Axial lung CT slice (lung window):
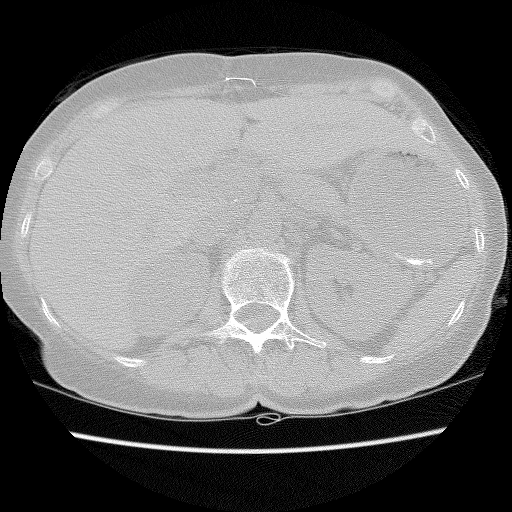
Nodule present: no